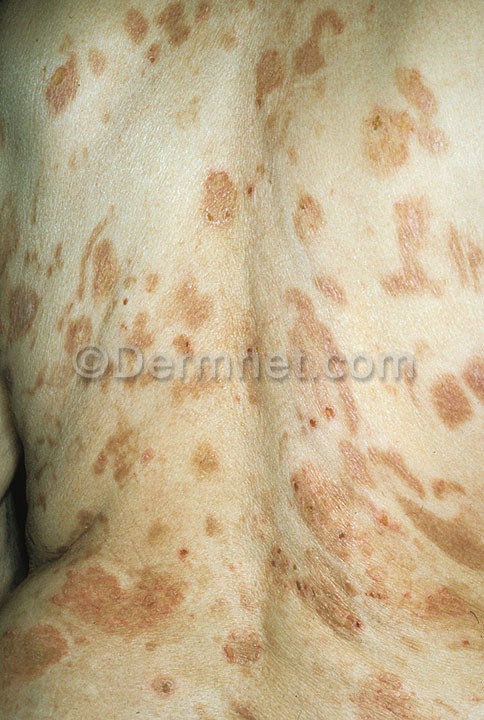
Disease: Bullous Disease Photos